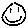
Label: smiley face